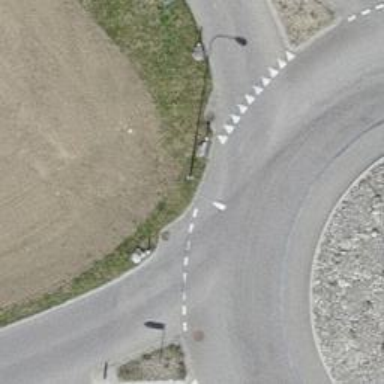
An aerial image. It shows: Tertiary road with asphalt surface leading to roundabout junction.